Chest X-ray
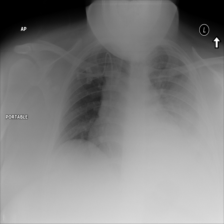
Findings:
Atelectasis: negative
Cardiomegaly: negative
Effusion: negative
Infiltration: negative
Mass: negative
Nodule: negative
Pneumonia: negative
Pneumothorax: negative
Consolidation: negative
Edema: negative
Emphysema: negative
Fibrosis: negative
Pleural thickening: negative
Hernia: negative